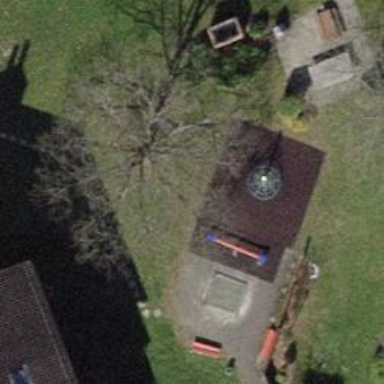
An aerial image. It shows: Playground area for leisure activities on the land.